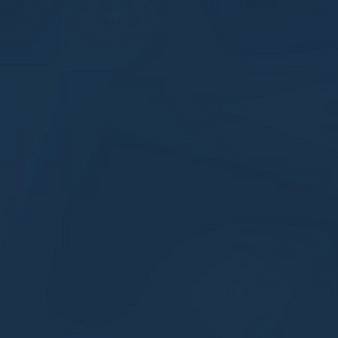
Label: other